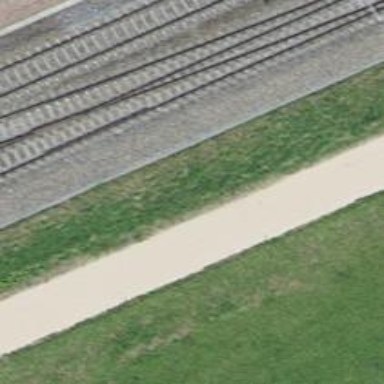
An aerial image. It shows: Track with grade 1 quality.